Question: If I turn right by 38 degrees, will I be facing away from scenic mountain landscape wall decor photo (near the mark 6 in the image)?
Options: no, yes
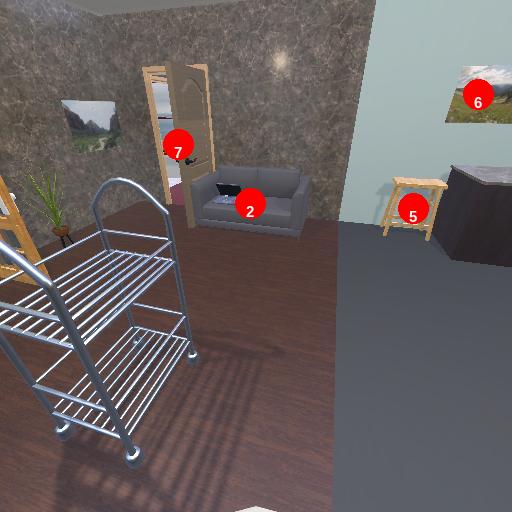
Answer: no